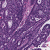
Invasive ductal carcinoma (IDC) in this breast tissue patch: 1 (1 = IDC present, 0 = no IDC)